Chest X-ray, PA view. Patient: 57 years old, sex M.
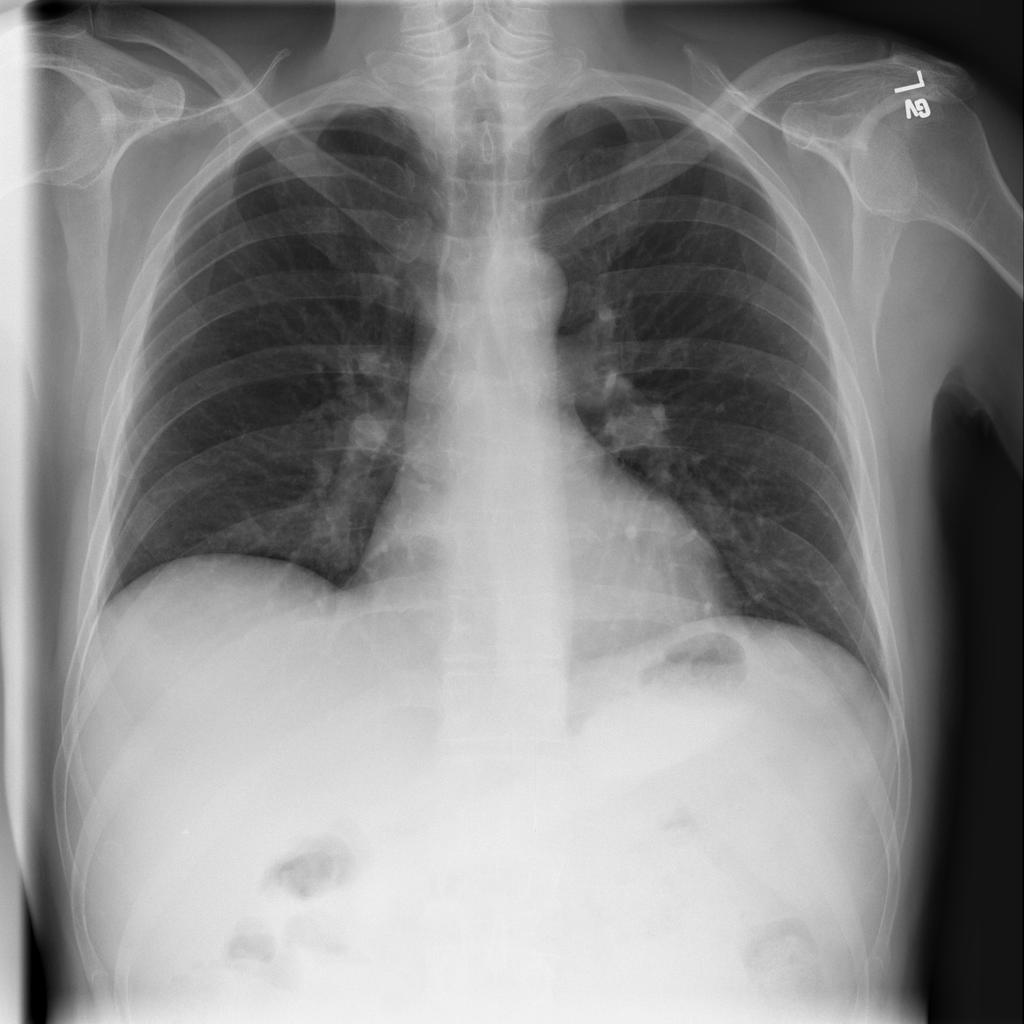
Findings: No Finding